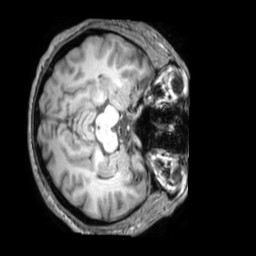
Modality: T1w
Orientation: axial
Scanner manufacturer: philips
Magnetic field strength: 3 T
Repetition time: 0.009859 s
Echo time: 0.004603 s